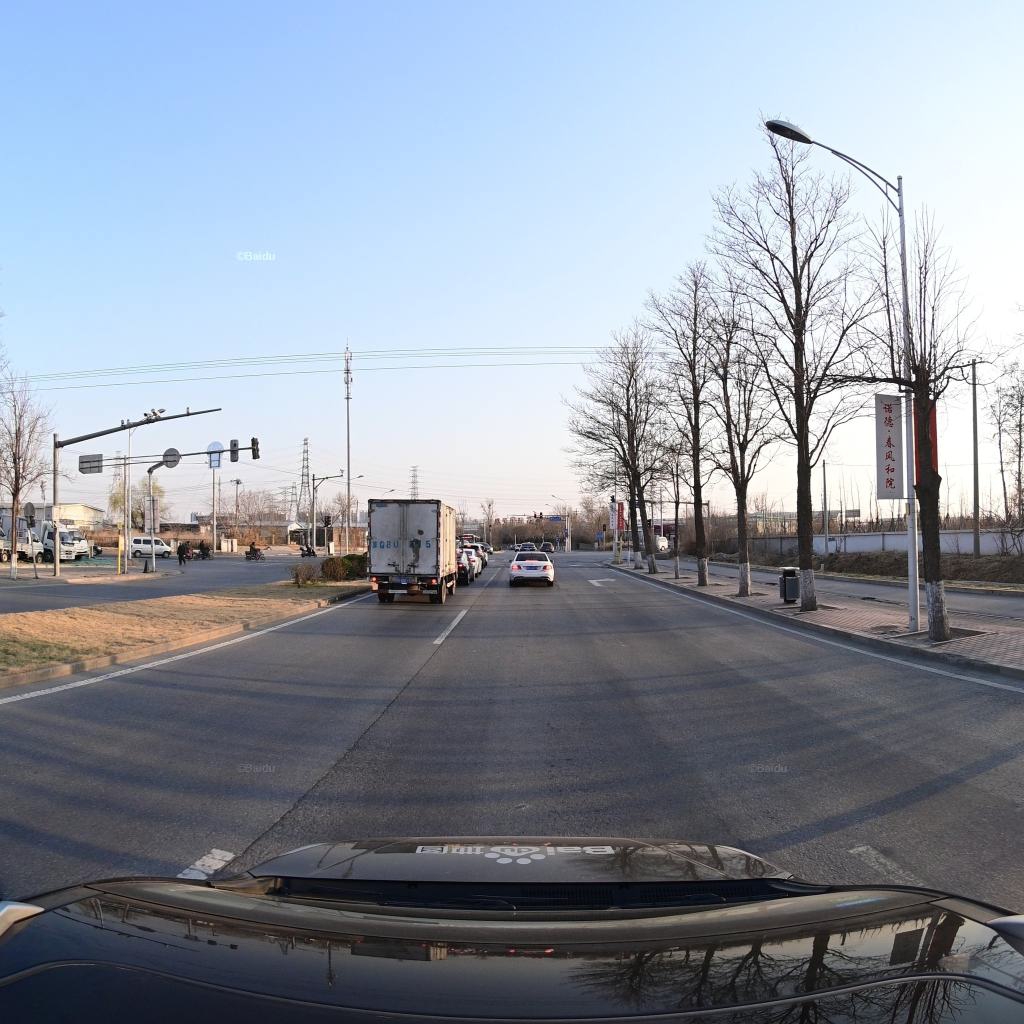
Region: Fengtai
Road damage annotations: longitudinal crack